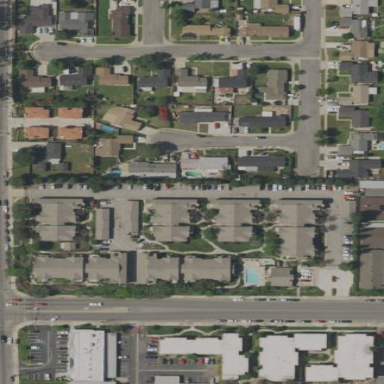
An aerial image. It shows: Residential area with apartments.